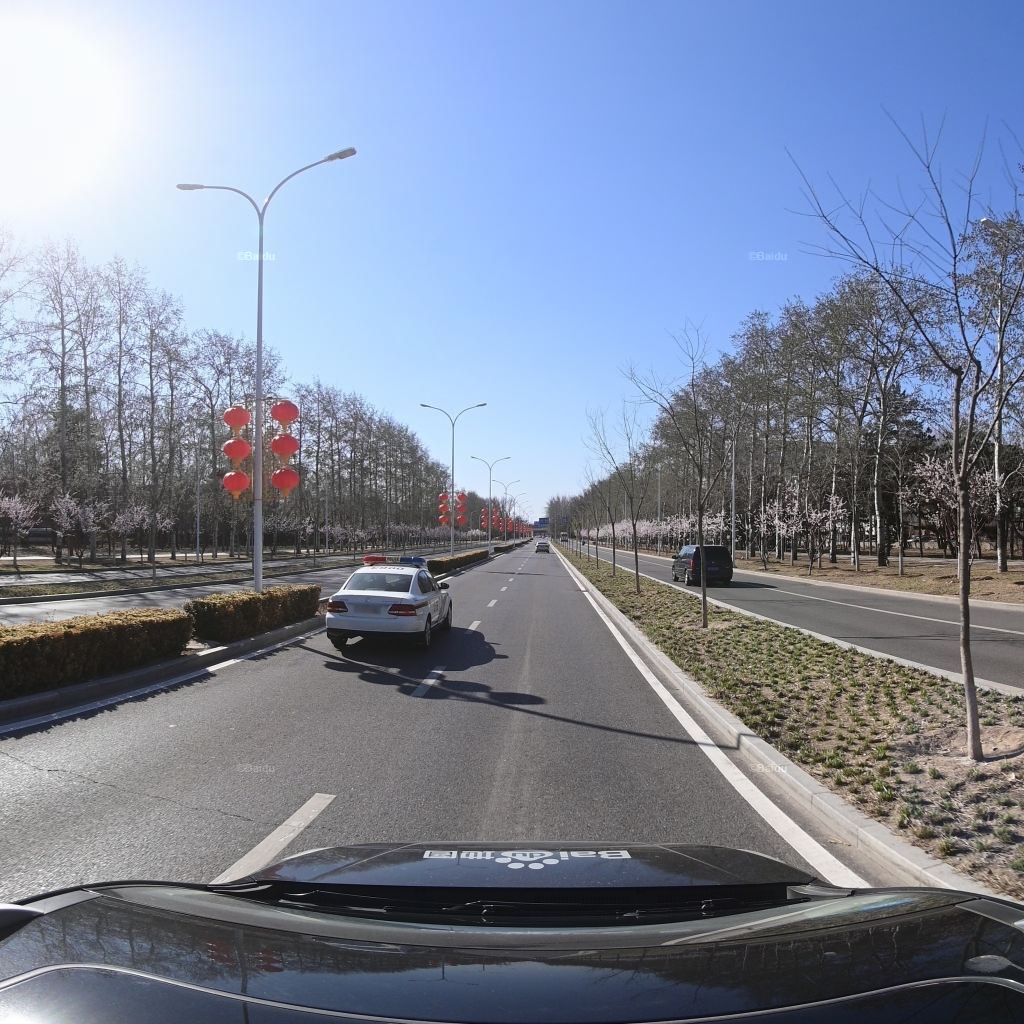
Region: Chaoyang
Road damage annotations: transverse crack